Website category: sports
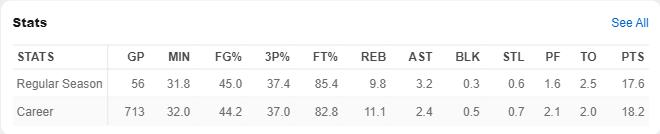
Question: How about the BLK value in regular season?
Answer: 0.3

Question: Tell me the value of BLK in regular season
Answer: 0.3

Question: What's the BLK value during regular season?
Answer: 0.3

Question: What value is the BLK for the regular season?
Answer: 0.3

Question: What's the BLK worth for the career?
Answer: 0.5

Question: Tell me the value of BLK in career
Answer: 0.5

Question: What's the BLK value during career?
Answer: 0.5

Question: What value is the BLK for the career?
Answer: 0.5

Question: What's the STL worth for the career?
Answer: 0.7

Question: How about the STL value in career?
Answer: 0.7

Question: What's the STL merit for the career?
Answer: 0.7

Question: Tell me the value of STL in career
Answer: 0.7

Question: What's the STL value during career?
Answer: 0.7

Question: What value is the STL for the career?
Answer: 0.7

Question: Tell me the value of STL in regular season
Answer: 0.6

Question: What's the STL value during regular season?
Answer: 0.6

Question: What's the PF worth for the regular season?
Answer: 1.6

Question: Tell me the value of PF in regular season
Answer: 1.6

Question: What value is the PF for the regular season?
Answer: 1.6

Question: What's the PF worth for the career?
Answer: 2.1

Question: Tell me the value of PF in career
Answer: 2.1

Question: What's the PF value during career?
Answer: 2.1

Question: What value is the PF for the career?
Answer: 2.1

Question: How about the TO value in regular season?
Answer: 2.5

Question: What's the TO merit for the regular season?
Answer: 2.5

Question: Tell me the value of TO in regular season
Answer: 2.5

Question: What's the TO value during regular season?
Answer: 2.5

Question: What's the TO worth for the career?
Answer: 2.0

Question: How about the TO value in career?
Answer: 2.0

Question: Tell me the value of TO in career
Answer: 2.0

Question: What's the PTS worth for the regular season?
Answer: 17.6

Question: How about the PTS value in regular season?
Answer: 17.6

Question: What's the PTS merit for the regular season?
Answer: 17.6

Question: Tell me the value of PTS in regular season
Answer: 17.6

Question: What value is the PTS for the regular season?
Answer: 17.6

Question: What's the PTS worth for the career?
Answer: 18.2

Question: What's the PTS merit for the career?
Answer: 18.2